Question: I'm pretty new to SQL and would like some help with the following question:
What query would I run to find records that have a first name of "John" AND a last name of "Doe"?

If I try this, it doesn't work:
'''
select * from tableNames
where (FName = 'John') and (LName = 'Doe')
'''
Thanks,
Ray
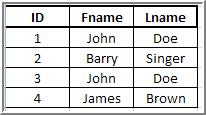
Answer: Following query as yours give the results you specify.
'''
;WITH q AS (
SELECT ID = 1, Fname = 'John', Lname = 'Doe'
UNION ALL SELECT 2, 'Barry', 'Singer'
UNION ALL SELECT 3, 'John', 'Doe'
UNION ALL SELECT 4, 'James', 'Brown'
)
SELECT *
FROM q
WHERE Fname = 'John' AND Lname = 'Doe'
'''
'''
ID Fname Lname
----------- ----- ------
1 John Doe
3 John Doe
(2 rows affected)
'''